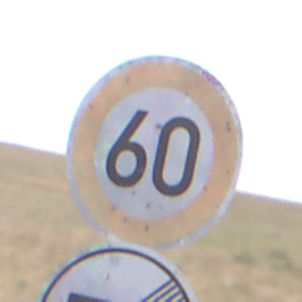
Verkehrszeichen: Geschwindigkeit60
Zusatzzeichen unten: EndeUeberholverbotKraftfahrzeuge
Umgebung: Outdoor, Nature
Tageszeit: Midday
Wetter: PartlyCloudy
Licht: Natural
Jahreszeit: NotSpecified
Kontrast: HighContrast